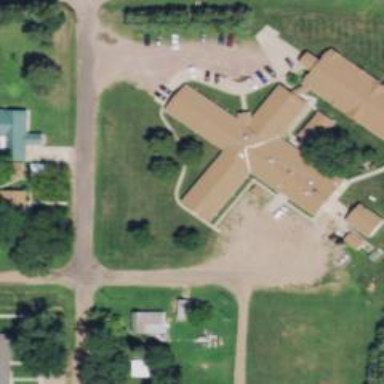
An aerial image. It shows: Nursing home.